Field crop: tomato
Growth stage: 2
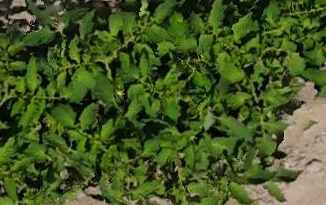
Species: tomato